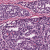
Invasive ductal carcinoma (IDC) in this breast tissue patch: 1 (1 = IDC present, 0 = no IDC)